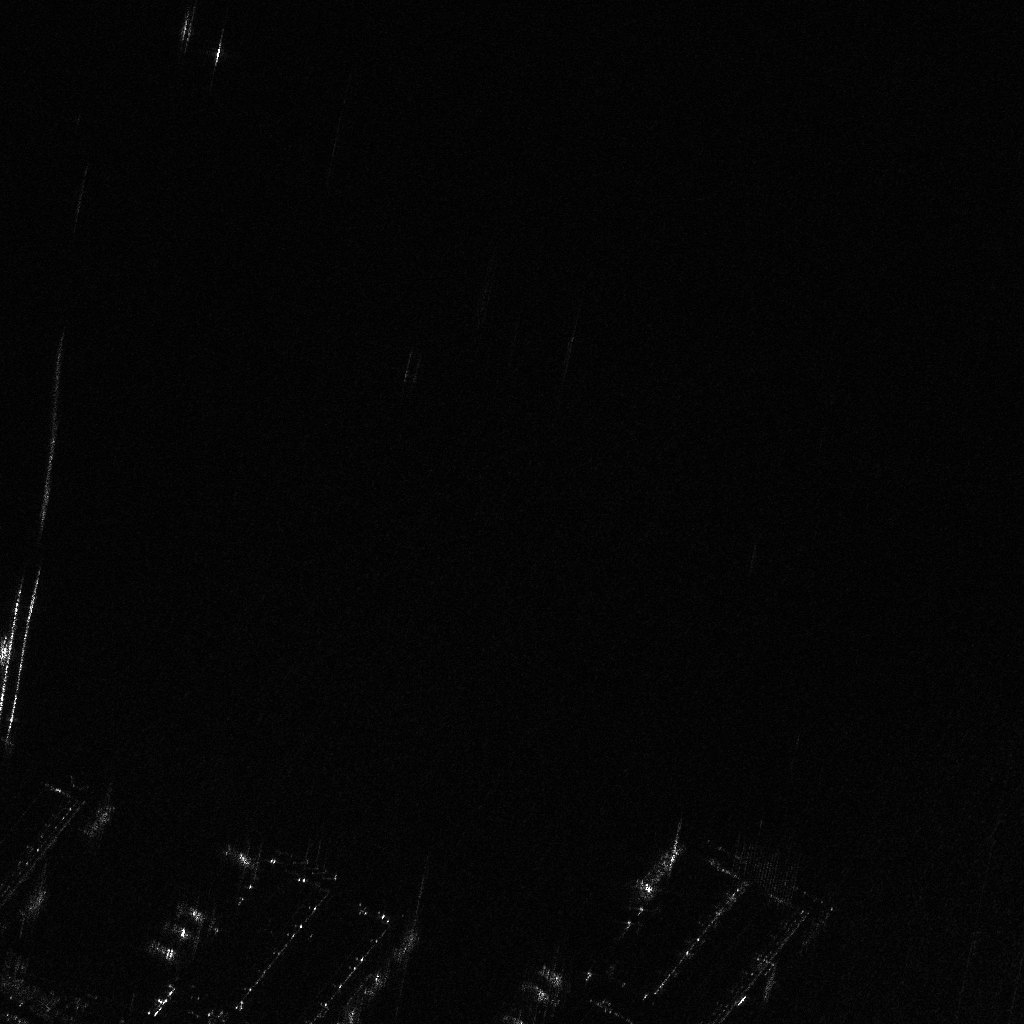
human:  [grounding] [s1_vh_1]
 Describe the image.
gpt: In the satellite image, there is  <ref>6 medium container </ref> <box>[[14, 92, 17, 93, 24], [21, 82, 25, 84, 27], [17, 88, 20, 89, 24], [15, 90, 19, 91, 24], [8, 77, 10, 82, 23], [2, 85, 3, 90, 23]]</box> located at bottom left,  <ref>3 medium container </ref> <box>[[52, 94, 55, 95, 32], [50, 96, 53, 97, 32], [63, 81, 64, 88, 39]]</box> located at bottom.